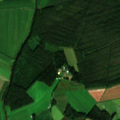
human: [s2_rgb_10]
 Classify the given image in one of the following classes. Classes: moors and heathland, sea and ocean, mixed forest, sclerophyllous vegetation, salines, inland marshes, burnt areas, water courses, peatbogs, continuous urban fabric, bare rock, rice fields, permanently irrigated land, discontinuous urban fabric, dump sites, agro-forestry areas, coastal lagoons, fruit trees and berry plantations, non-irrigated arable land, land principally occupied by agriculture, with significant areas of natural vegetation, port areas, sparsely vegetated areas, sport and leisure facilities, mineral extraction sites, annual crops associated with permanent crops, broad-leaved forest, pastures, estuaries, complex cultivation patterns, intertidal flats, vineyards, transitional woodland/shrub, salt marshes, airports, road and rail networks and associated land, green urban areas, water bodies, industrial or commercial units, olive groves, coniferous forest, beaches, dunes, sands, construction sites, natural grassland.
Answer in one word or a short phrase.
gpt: non-irrigated arable land, land principally occupied by agriculture, with significant areas of natural vegetation, coniferous forest, mixed forest